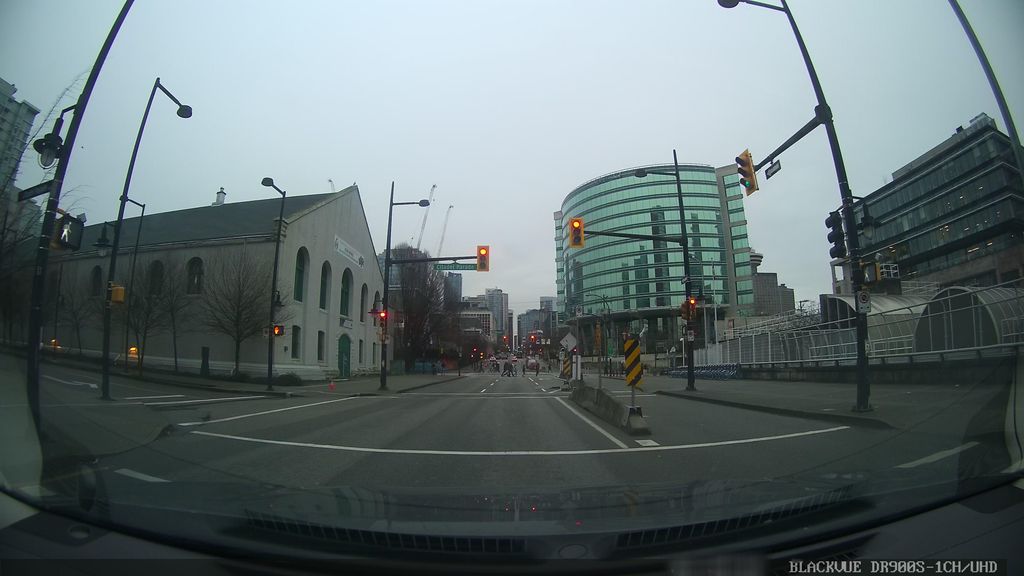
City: vancouver